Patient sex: M
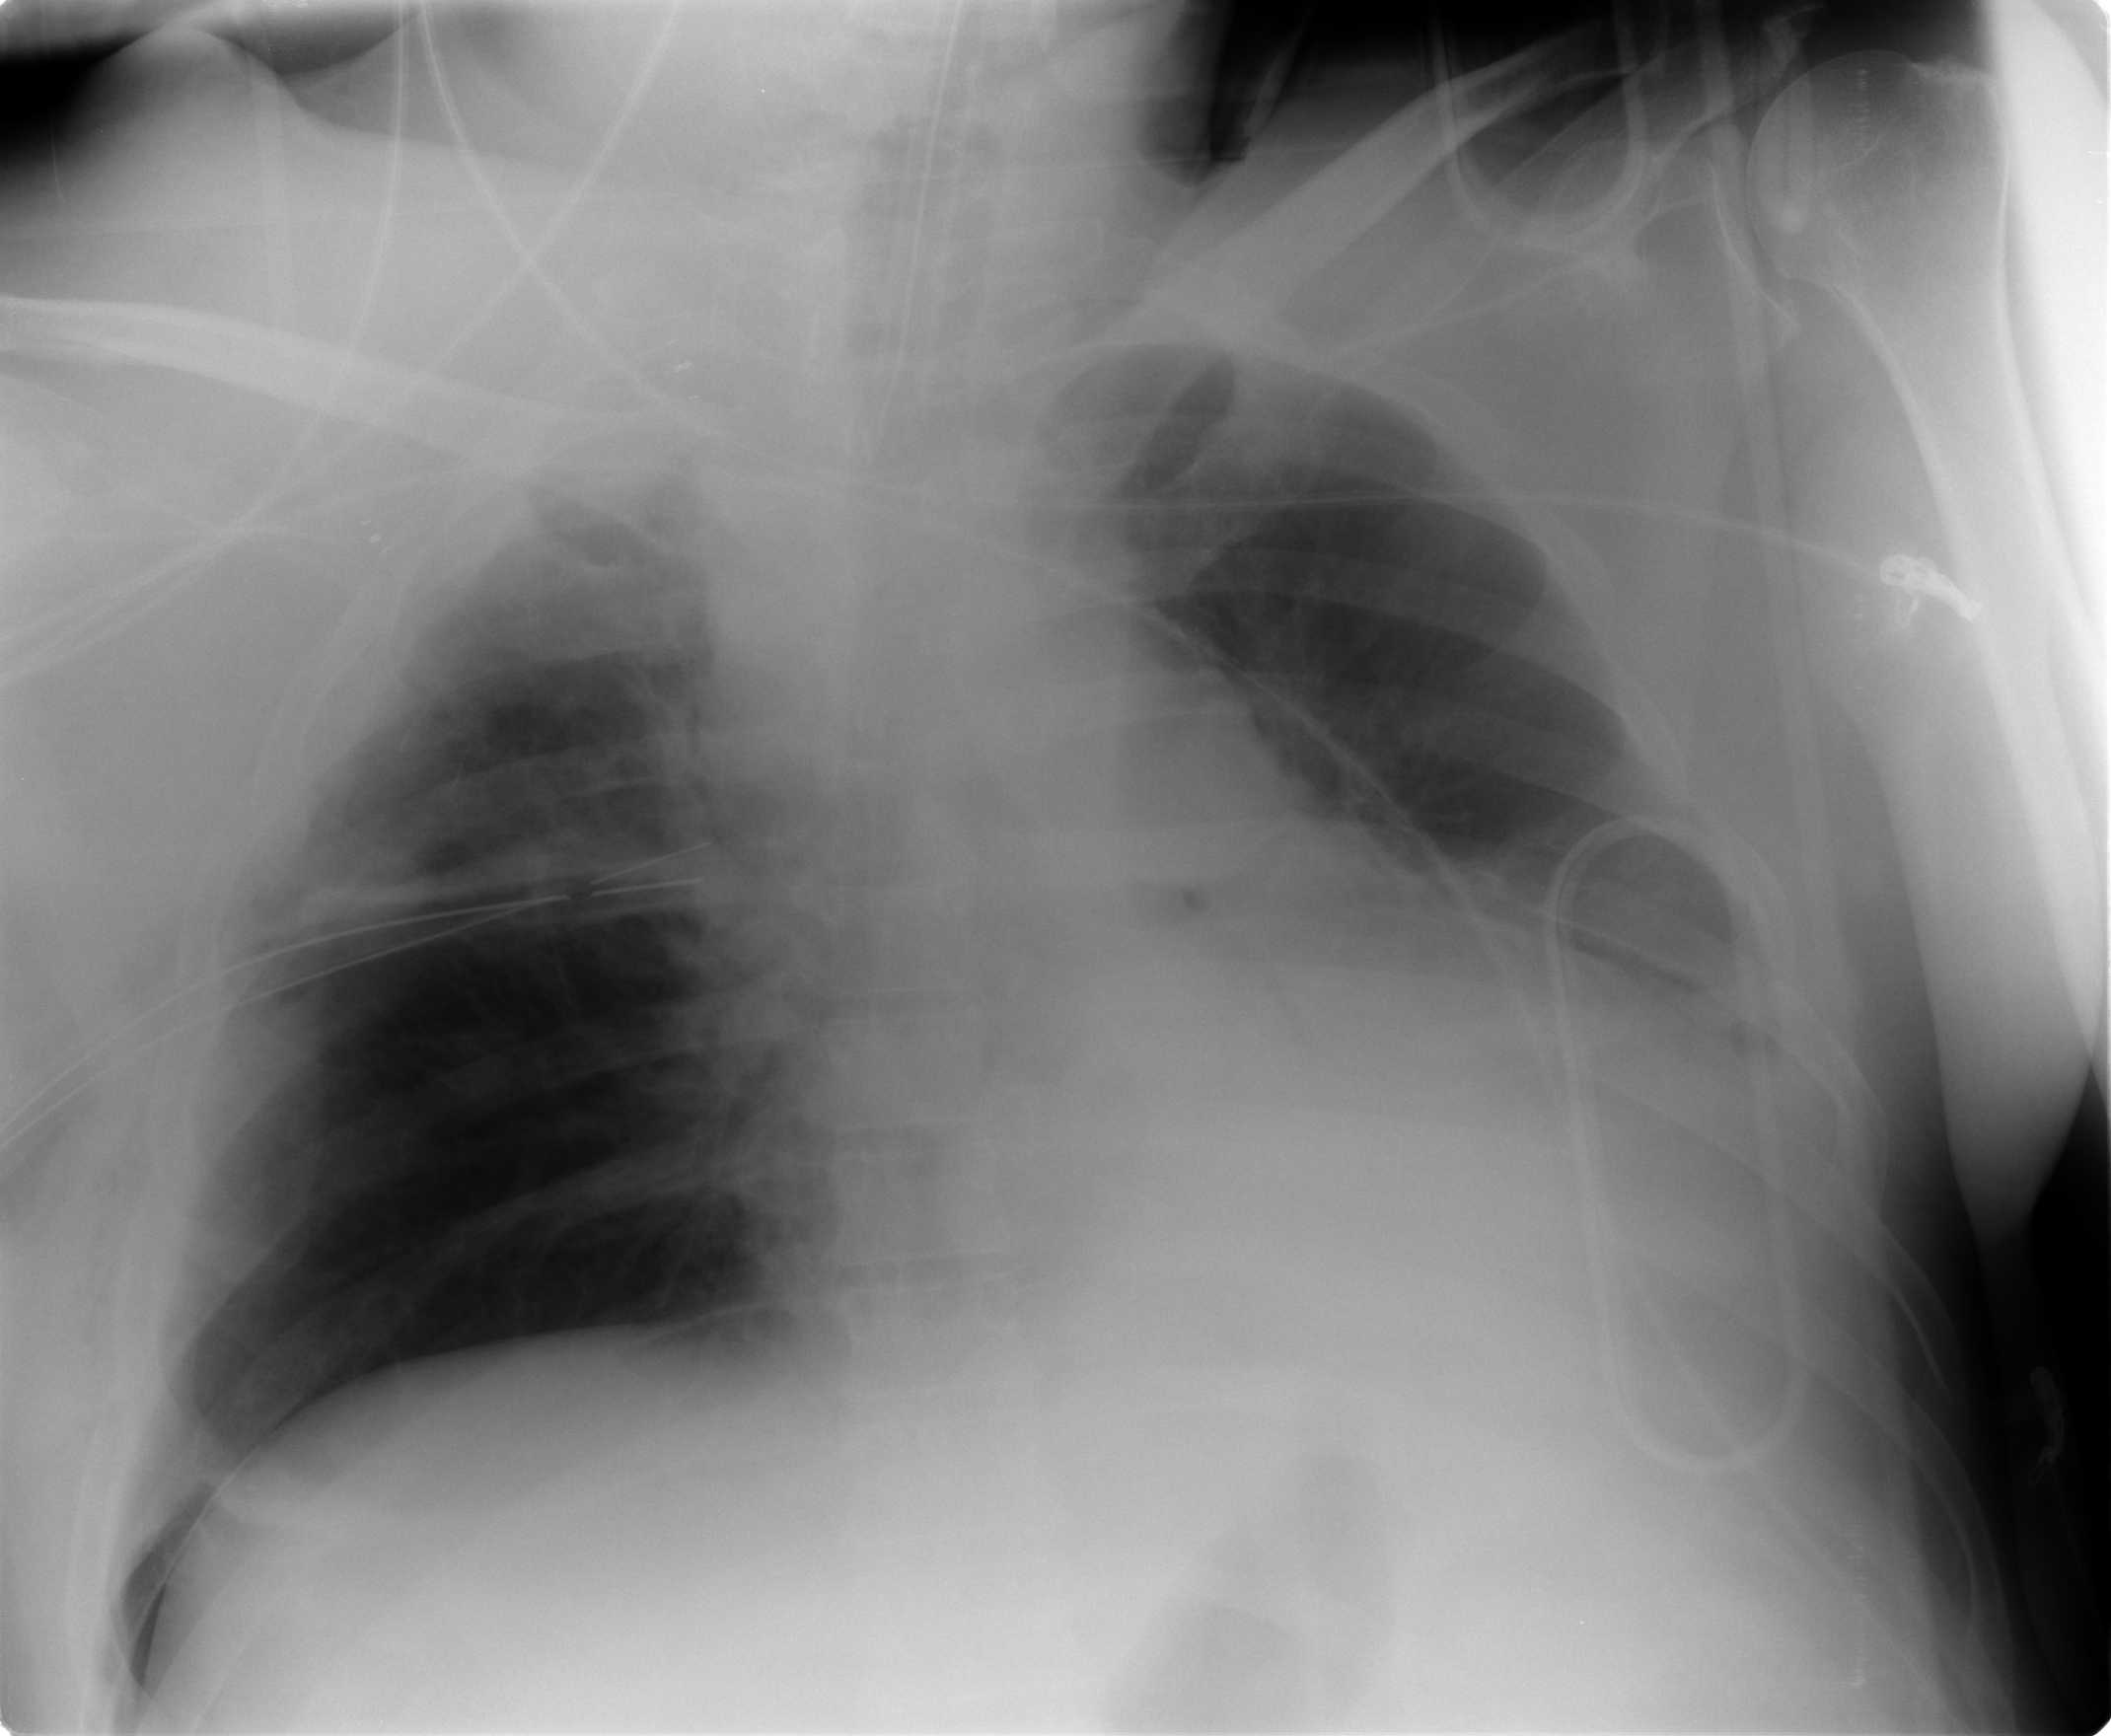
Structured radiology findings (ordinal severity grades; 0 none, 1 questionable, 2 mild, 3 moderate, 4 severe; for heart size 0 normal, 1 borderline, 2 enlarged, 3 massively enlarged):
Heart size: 0
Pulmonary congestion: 0
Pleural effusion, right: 0
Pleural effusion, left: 2
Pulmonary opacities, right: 0
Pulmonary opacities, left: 0
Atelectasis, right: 0
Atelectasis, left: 3